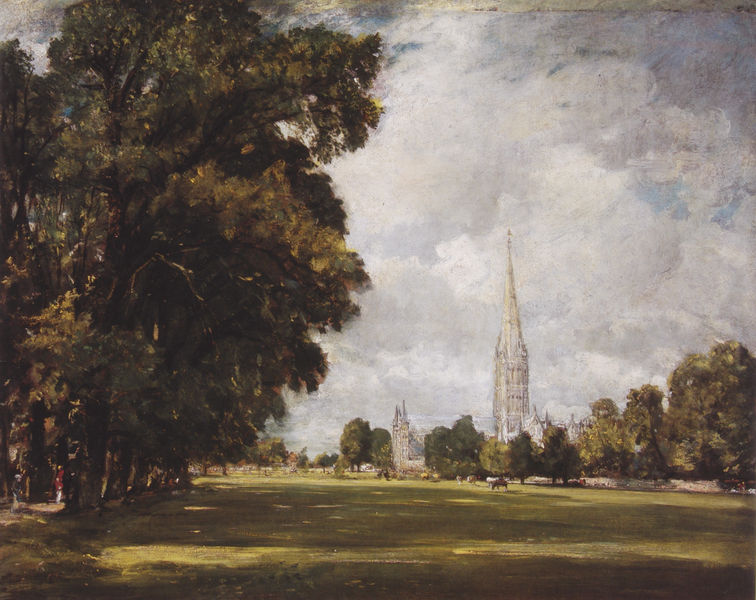
Titel: Salisbury Cathedral from the South-West
Künstler: John Constable
Standort: Washington (District of Columbia)
Institution: National Gallery of Art
Schlagwörter: baum, blau, blätter, dunkel, gemälde, himmel, laub, mann, schatten, weiß, wolken, bäume, gelb, grün, kirchturm, landschaft, menschen, ocker, stadt, äste, braun, grau, hell, hintergrund, licht, schwarz, strasse, blick, dach, gras, haus, park, parkanlage, rasen, rot, tier, tiere, weg, wiese, wolke, malerei, wand, architektur, weit, öl, ferne, häuser, weide, weite, wind, flach, kirche, pastos, sonne, gold, england, rosa, wald, kirchturmspitze, pferd, pferde, reiter, turm, garten, sommer, ansicht, warm, fläche, sonnenlicht, dächer, mauer, allee, baumreihe, kuh, constable, stämme, frühling, kirchen, regen, türme, dom, kathedrale, gotisch, lanschaft, sonnenschein, laubbäume, hain, spaziergänger, wien, breit, eichen, london, weise, alee, umfassungsmauer, malereii, schattenhimmel